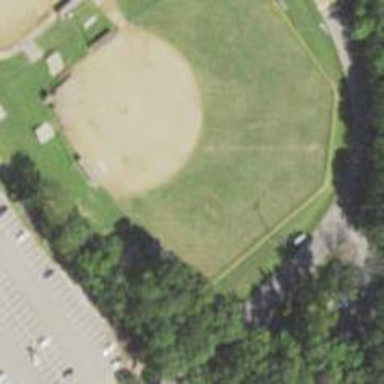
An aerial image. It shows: Baseball pitch for leisure land.